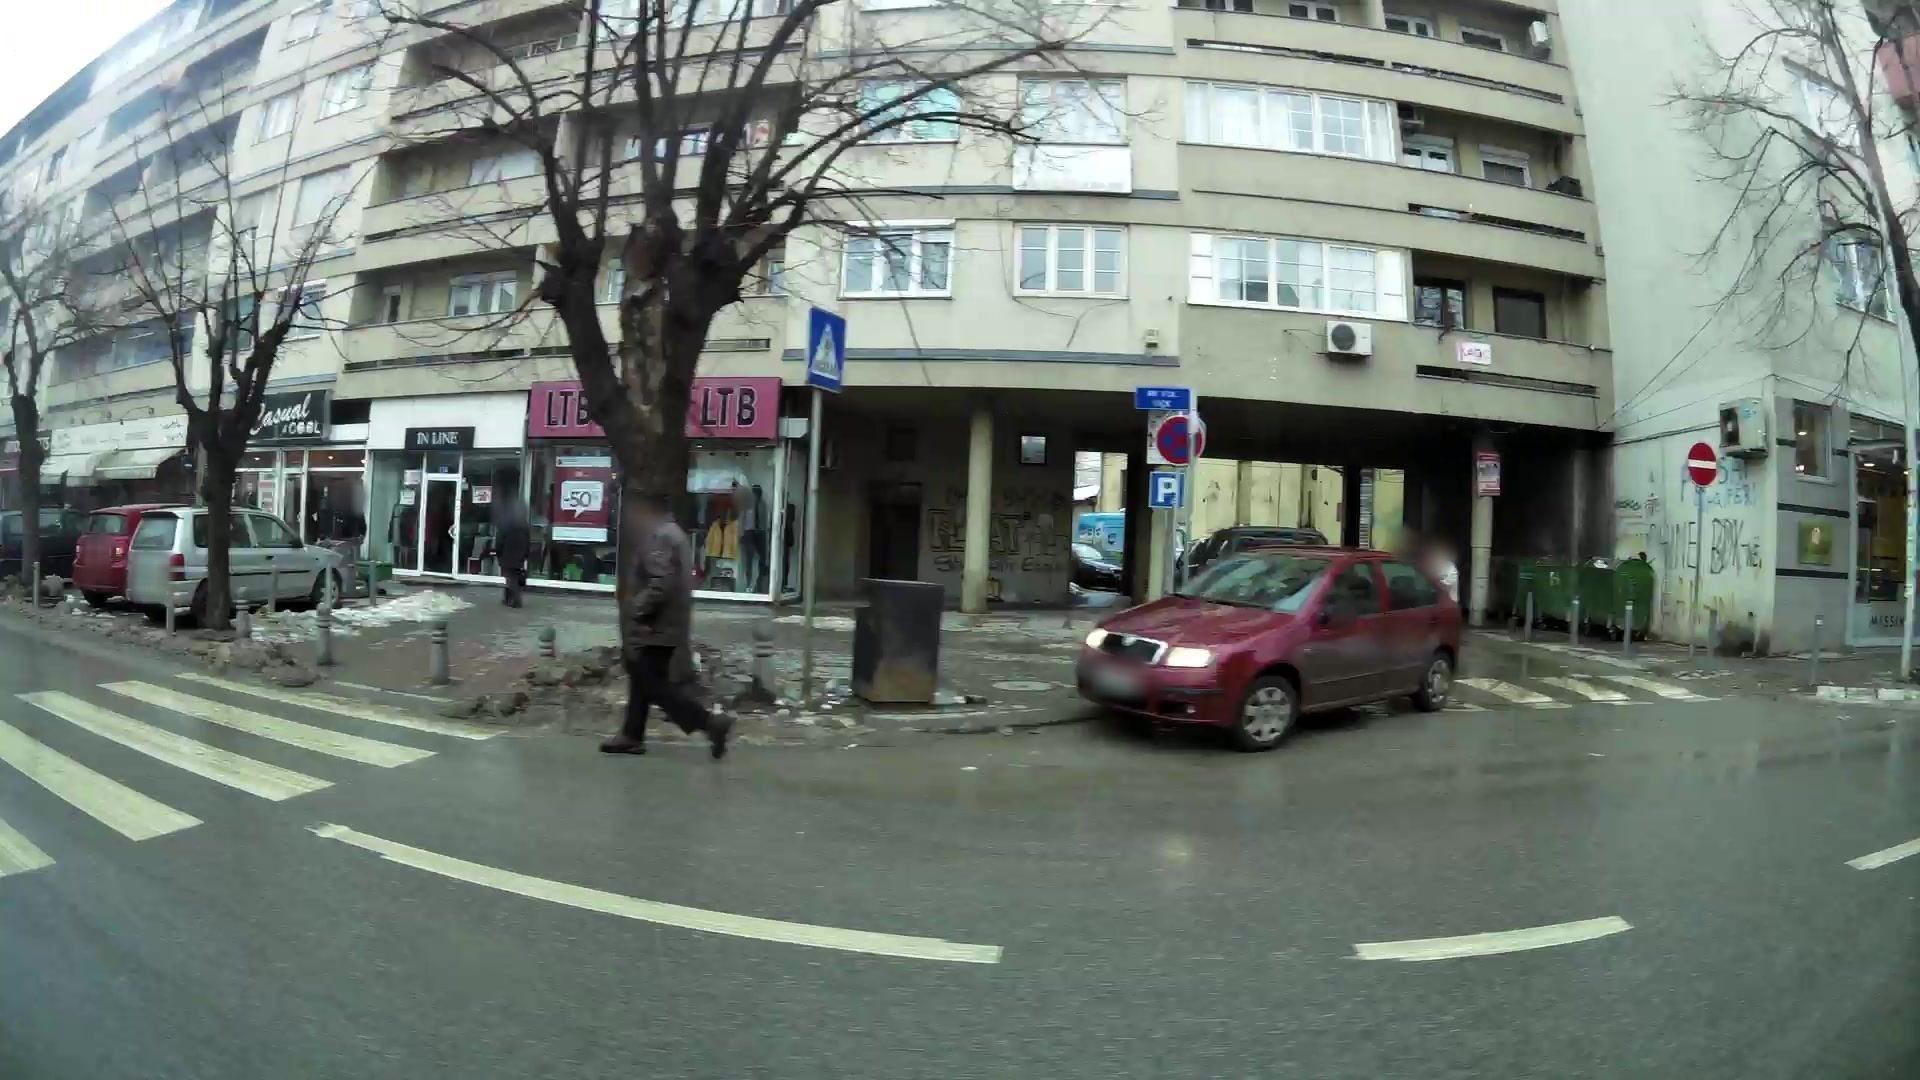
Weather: snowy
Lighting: day
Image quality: slightly poor
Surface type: driving surface
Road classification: residential
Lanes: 1
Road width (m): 5.0
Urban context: urban centre
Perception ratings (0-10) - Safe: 3.07, Lively: 8.81, Beautiful: 6, Boring: 3.28, Depressing: 4.77, Wealthy: 8.4